Question: I'm trying to modify the <URL> plot available on Pandas.
Simple usage would be
Obtained doing :
'''
iris = datasets.load_iris()
df = pd.DataFrame(iris.data, columns=iris.feature_names)
pd.tools.plotting.scatter_matrix(df, diagonal='kde', grid=False)
plt.show()
'''
I want to do several modification, among which:
- - -
Thanks !
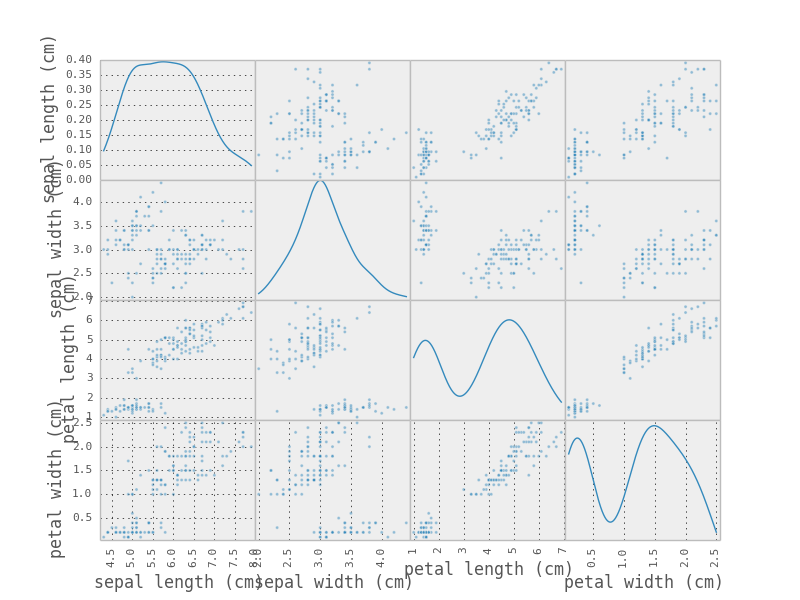
Answer: 'pd.tools.plotting.scatter_matrix' returns an array of the axes it draws; The lower left boundary axes corresponds to indices '[:,0]' and '[-1,:]'. One can loop over these elements and apply any sort of modifications. For example:
'''
axs = pd.tools.plotting.scatter_matrix(df, diagonal='kde')
def wrap(txt, width=8):
'''helper function to wrap text for long labels'''
import textwrap
return '
'.join(textwrap.wrap(txt, width))
for ax in axs[:,0]: # the left boundary
ax.grid('off', axis='both')
ax.set_ylabel(wrap(ax.get_ylabel()), rotation=0, va='center', labelpad=20)
ax.set_yticks([])
for ax in axs[-1,:]: # the lower boundary
ax.grid('off', axis='both')
ax.set_xlabel(wrap(ax.get_xlabel()), rotation=90)
ax.set_xticks([])
'''